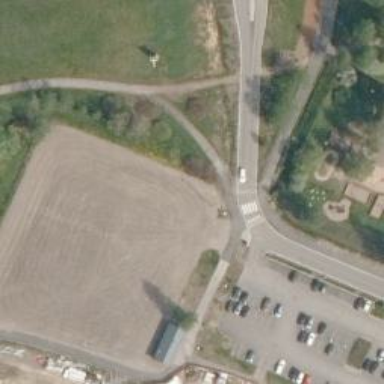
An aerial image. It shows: Asphalt cycleway with crossing.